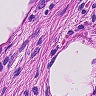
Metastatic tissue present: no